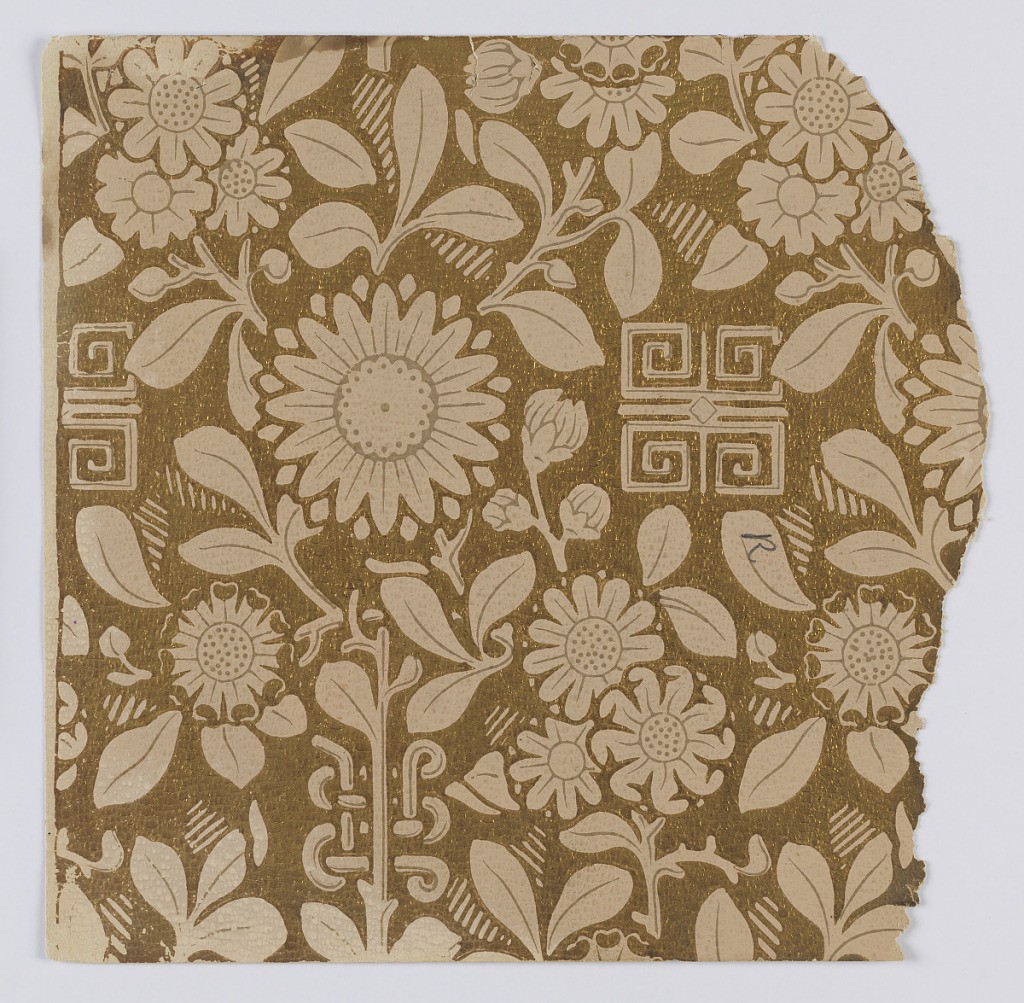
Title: Sidewall sample
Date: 1880–90
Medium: Machine-printed on paper
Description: Fragmentary wallpapers from sample book, including aesthetic-style and Anglo-Japanesque designs.

72 pages of samples.